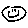
Label: smiley face